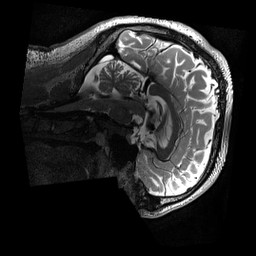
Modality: T2w
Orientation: sagittal
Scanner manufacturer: siemens
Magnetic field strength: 3 T
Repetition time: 3.2 s
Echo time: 0.564 s